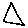
Label: triangle